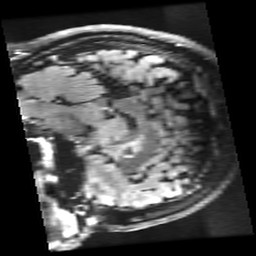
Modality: FLAIR
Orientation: sagittal
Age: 62
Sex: female
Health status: healthy
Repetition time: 12 s
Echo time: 0.09782 s